Question:
I would like to have the result by 1 formulas in the cell next to "TOTAL"
Right now I have to:
1. SUM(QTY1, QYT2, QTY3)*Price on each row
2. SUM
Is there anyway to get the final result with 1 step something like 'SUMPRODUCT(PRICE, SUM(QTY1,QTY2,QTY3))'?
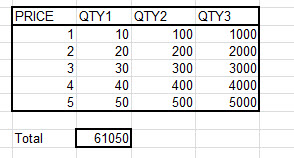
Answer: You may decompose the formula into
'''
SUMPRODUCT(PRICE, QTY1) + SUMPRODUCT(PRICE, QTY2) + SUMPRODUCT(PRICE, QTY3)
'''
or use
'''
SUMPRODUCT(PRICE, QTY1 + QTY2 + QTY3)
'''
directly ('PRICE', 'QTY1', ... are the names of the regions shown in your example) .